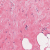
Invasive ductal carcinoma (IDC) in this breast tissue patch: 0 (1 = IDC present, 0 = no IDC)